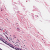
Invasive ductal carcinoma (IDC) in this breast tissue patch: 0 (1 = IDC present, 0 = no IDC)